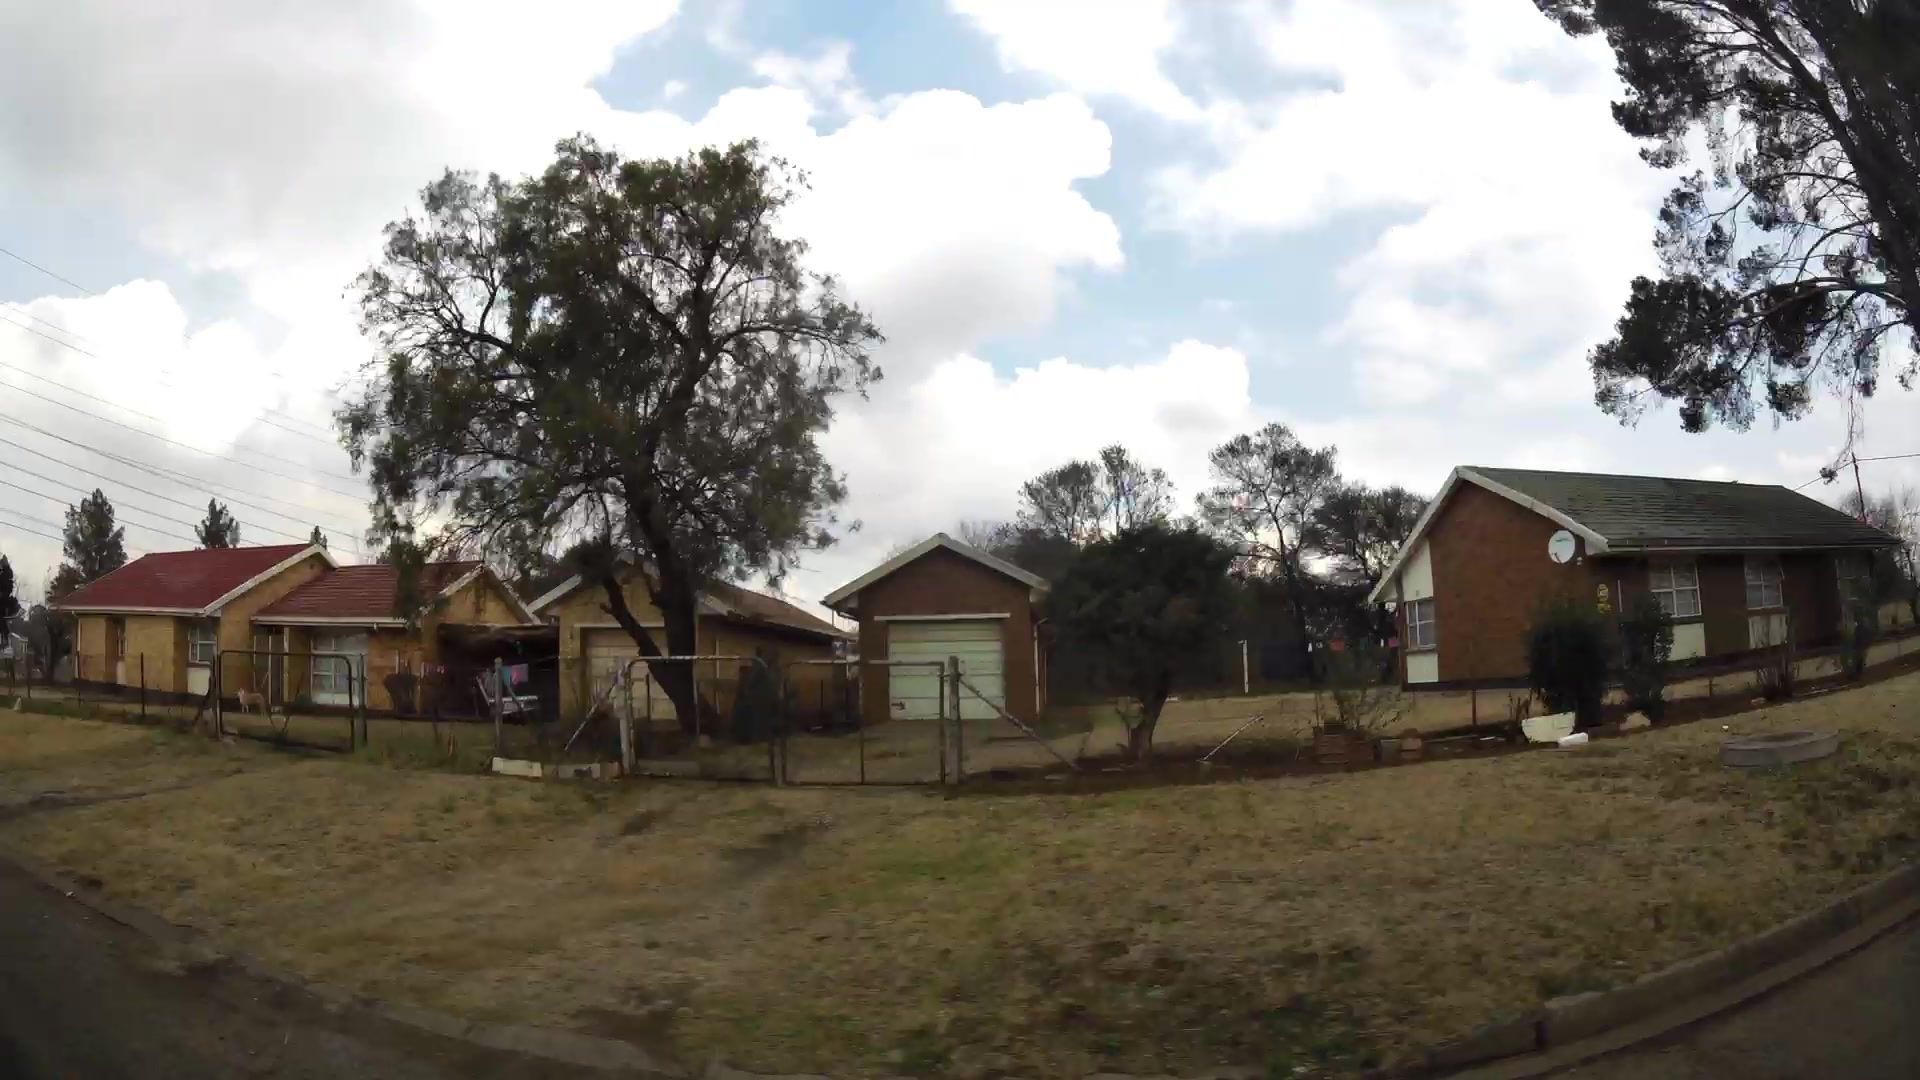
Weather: cloudy
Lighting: day
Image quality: good
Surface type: driving surface
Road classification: residential
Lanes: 2
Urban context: suburban or peri-urban
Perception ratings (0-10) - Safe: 4.16, Lively: 1.66, Beautiful: 8.09, Boring: 3.77, Depressing: 4.96, Wealthy: 4.39